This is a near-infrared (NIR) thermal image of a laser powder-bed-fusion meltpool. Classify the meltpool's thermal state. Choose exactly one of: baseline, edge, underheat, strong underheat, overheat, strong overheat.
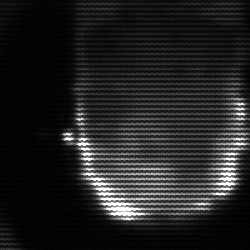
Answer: baseline